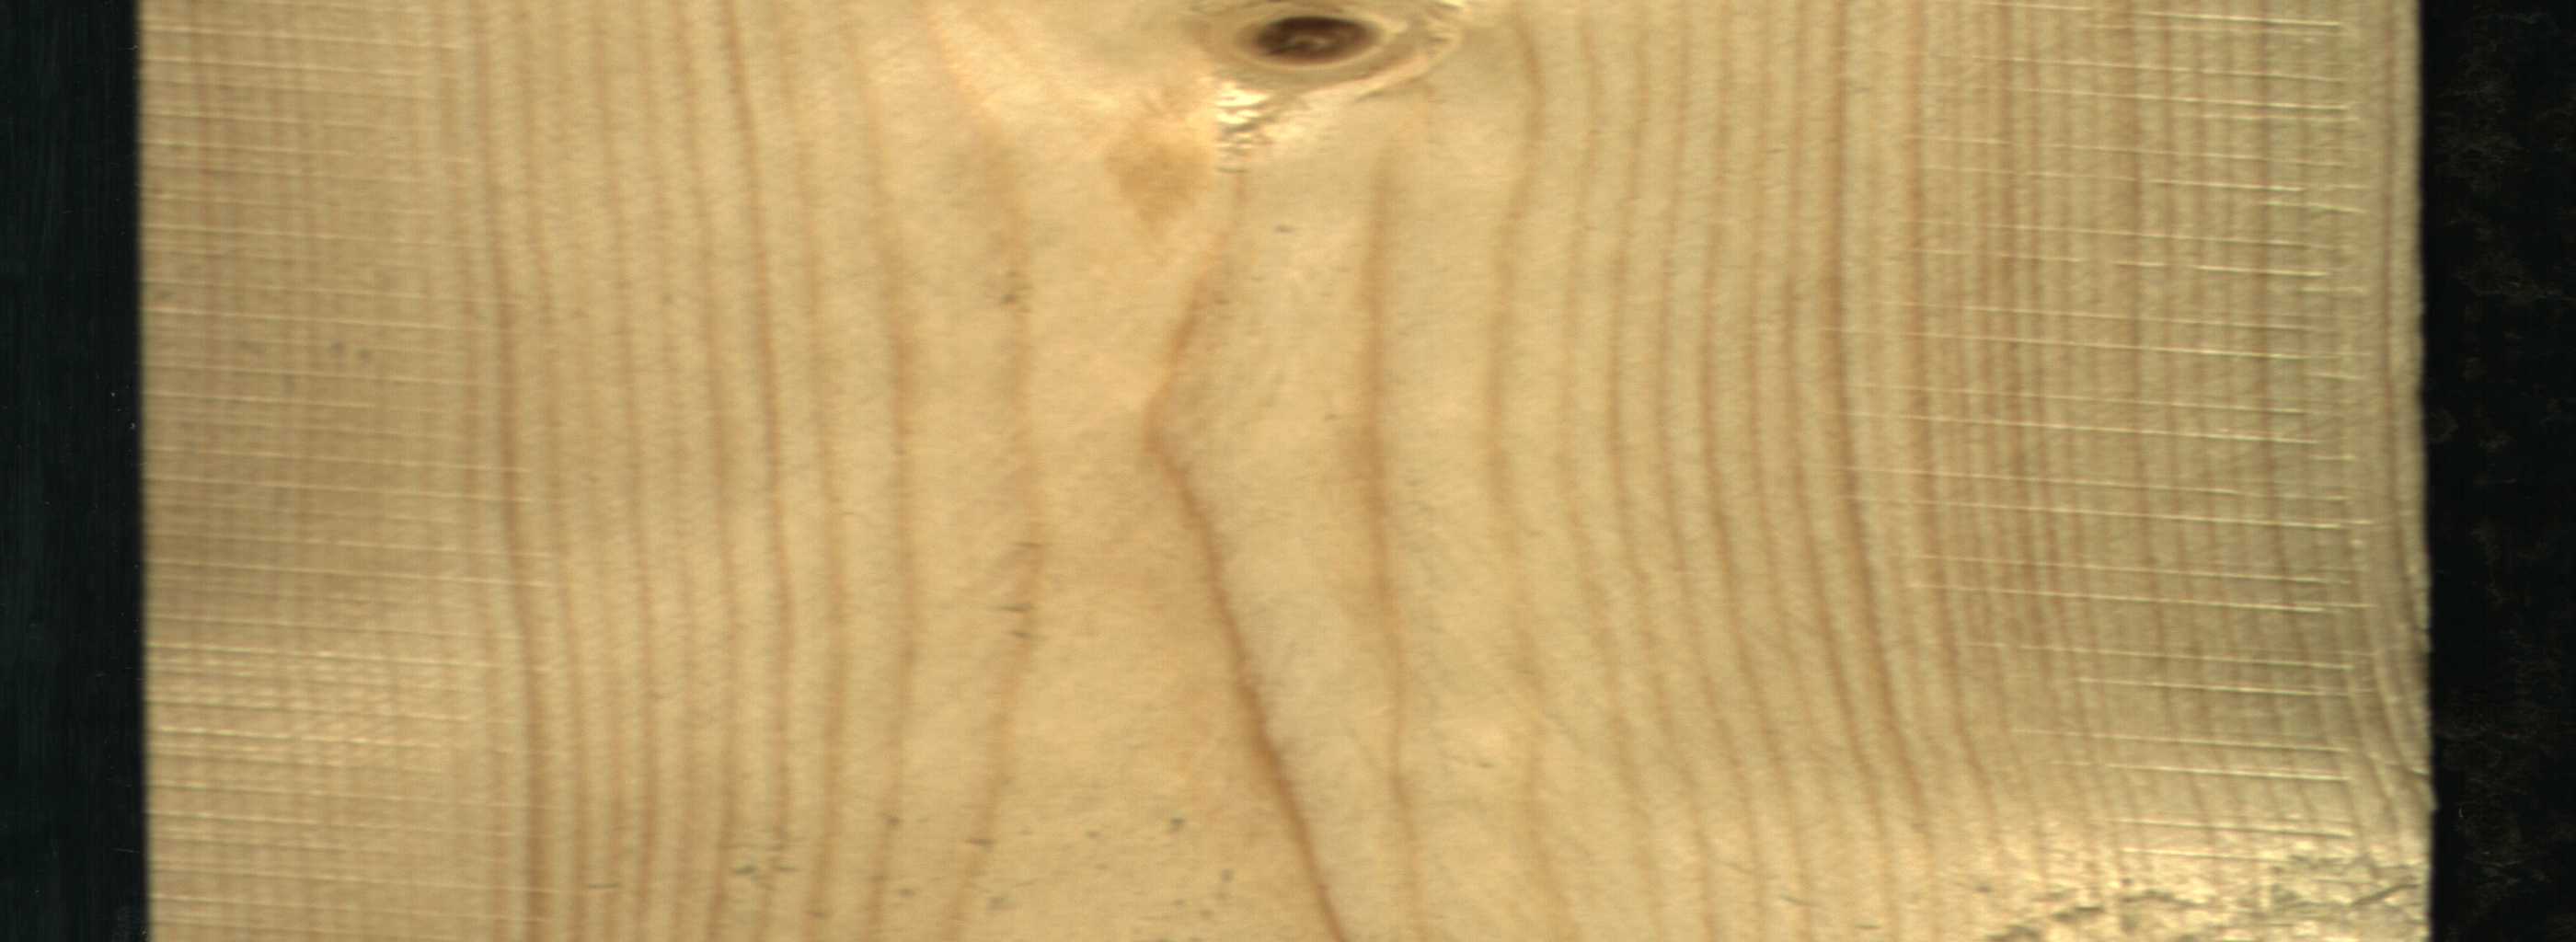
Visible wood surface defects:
Live_Knot